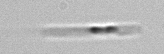
Label: Leptocylindrus